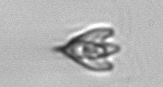
Label: Pyramimonas_longicauda